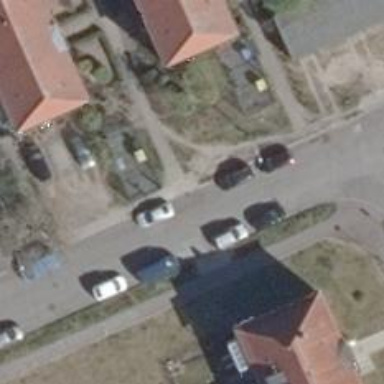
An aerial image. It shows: Paved footway.